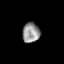
Tissue: skin
Cell type: Epithelial cells
Senescence score: 0.279
Nuclear area (px): 341
Mean DAPI intensity: 146.839